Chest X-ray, AP view. Patient: 57 years old, sex M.
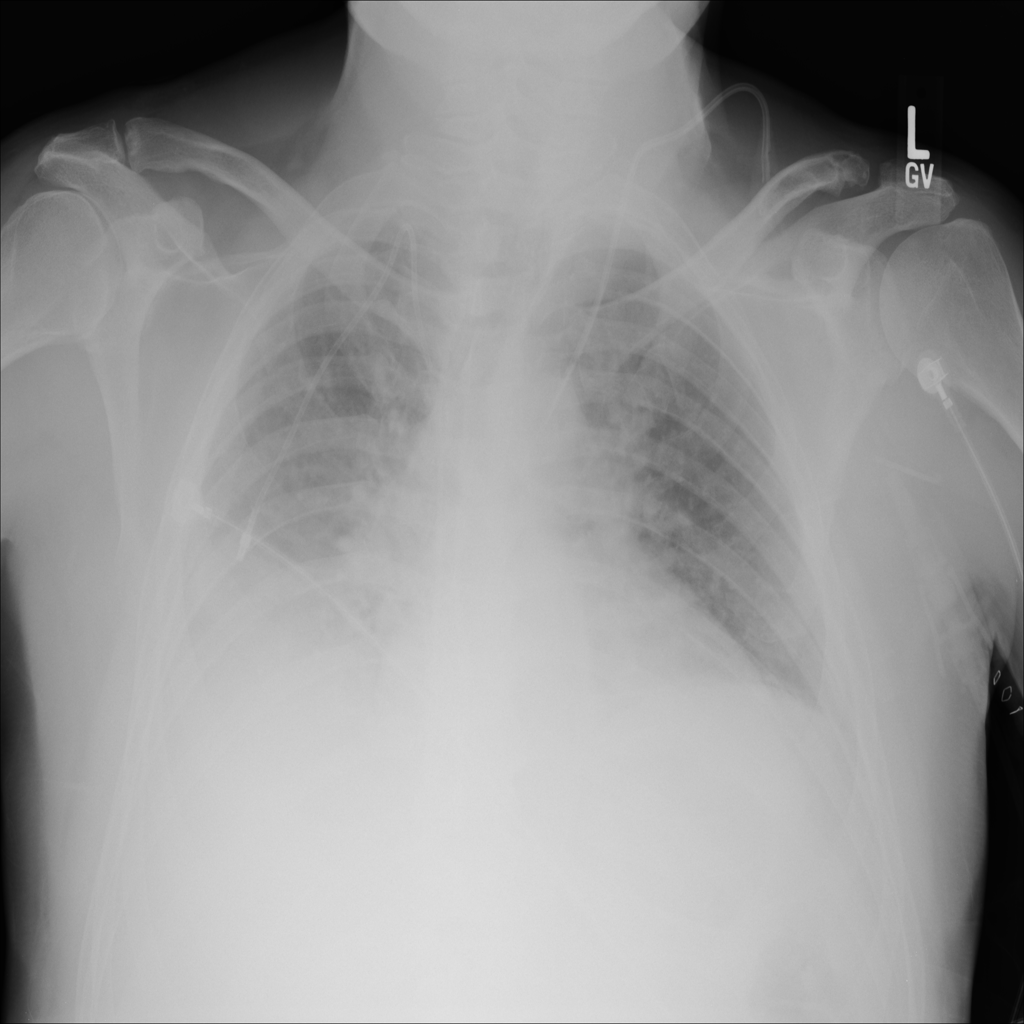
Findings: No Finding